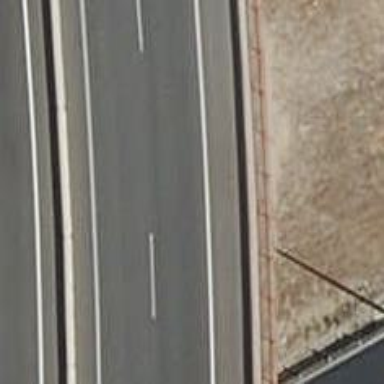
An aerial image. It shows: Motorway link bridge.